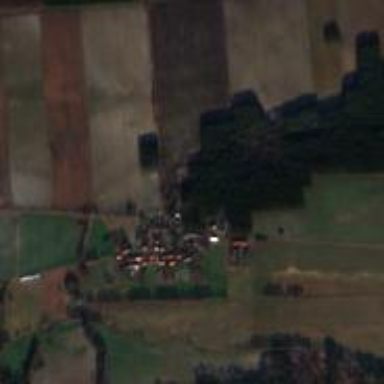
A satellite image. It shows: Village.